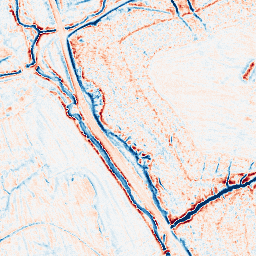
Category: edge_preserving
Decomposition family: anisotropic_diffusion
Decomposition parameters: iterations: 20
kappa: 50
gamma: 0.1
Upsampling method: sinc_hamming
Upsampling parameters: scale: 2
kernel_size: 16
Upsampling scale: 2